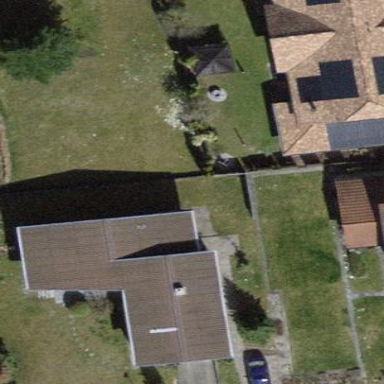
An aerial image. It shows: Building with tiled roof.